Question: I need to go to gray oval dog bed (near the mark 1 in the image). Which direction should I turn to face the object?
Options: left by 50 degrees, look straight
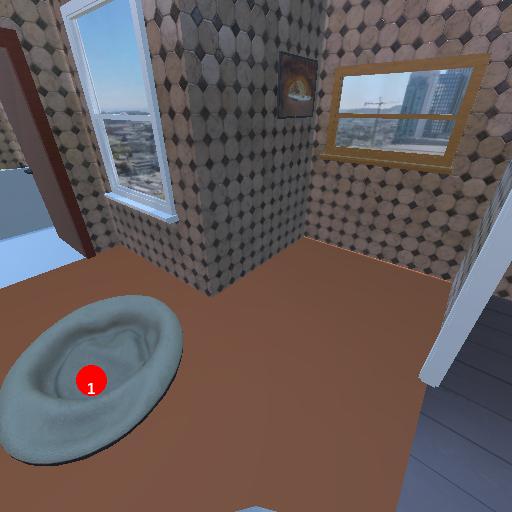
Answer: left by 50 degrees